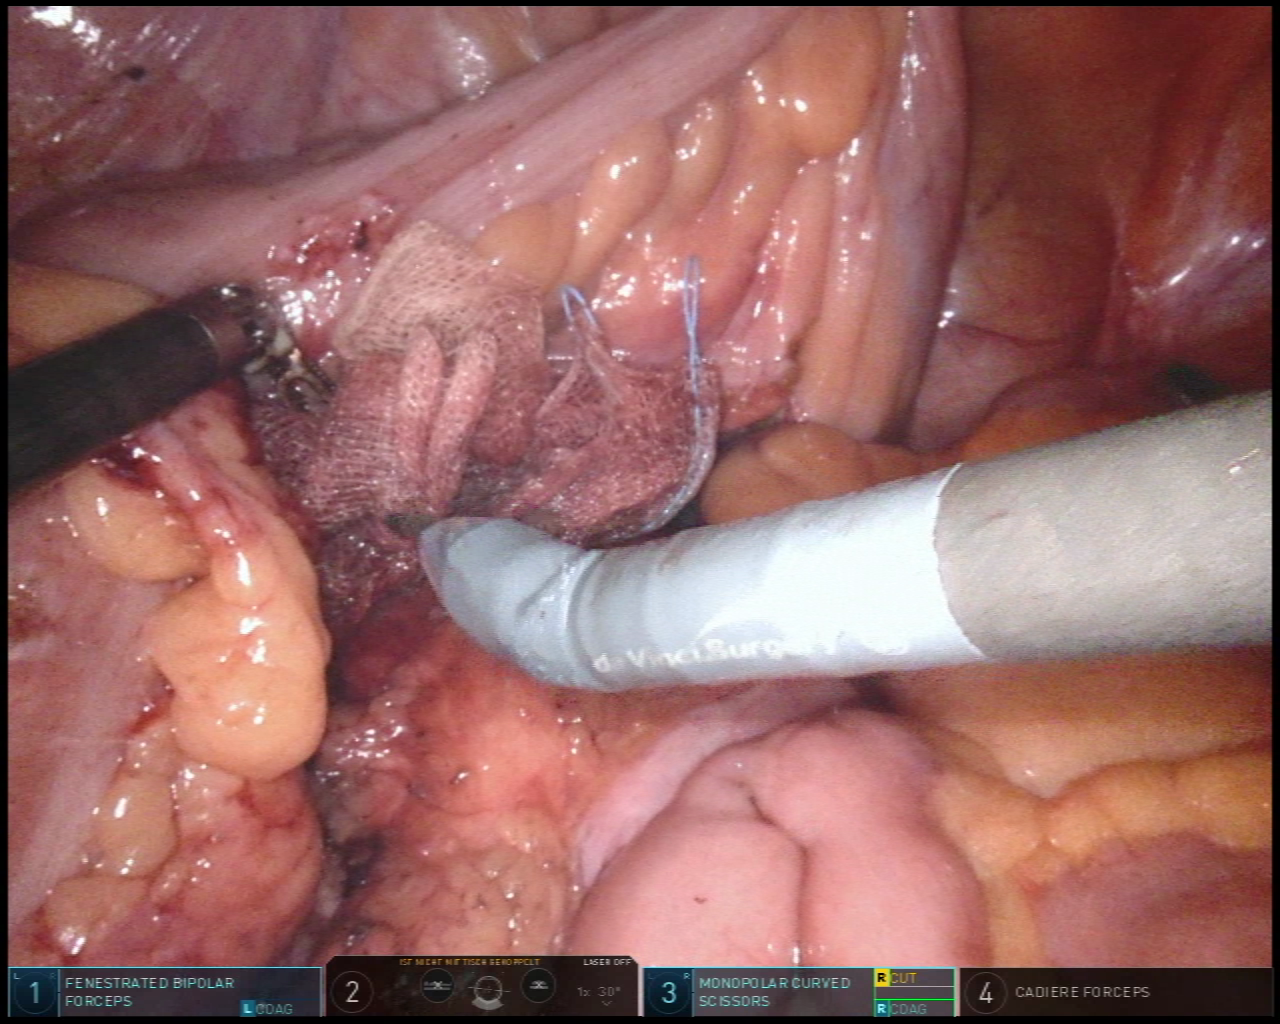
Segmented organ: small_intestine
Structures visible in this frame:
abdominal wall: yes
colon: yes
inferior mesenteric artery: no
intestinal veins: no
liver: no
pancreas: no
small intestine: yes
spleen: no
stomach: no
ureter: no
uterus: no
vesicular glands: no